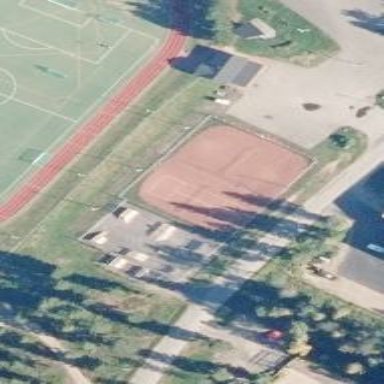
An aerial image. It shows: Paved tennis court in leisure land pitch.